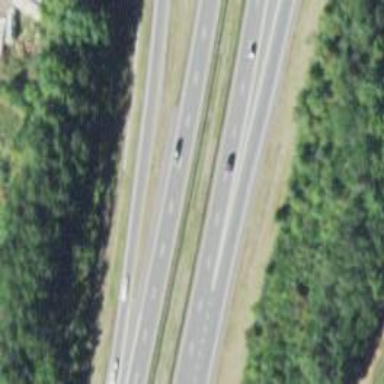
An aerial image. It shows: Asphalt motorway.